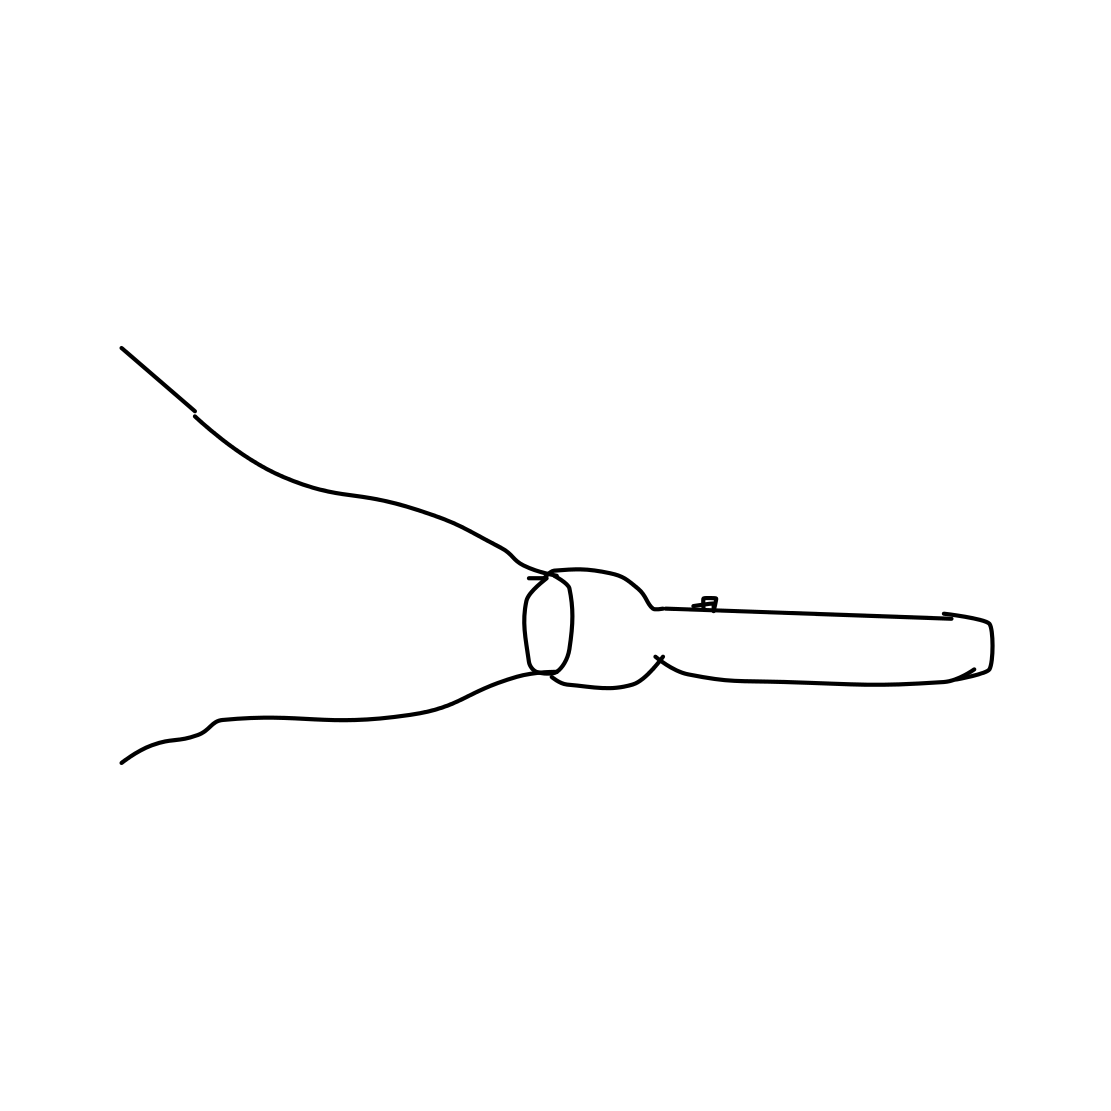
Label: flashlight